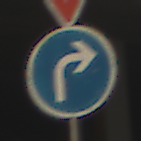
Verkehrszeichen: VorgeschriebeneFahrtrichtungRechts
Zusatzzeichen oben: VorfahrtGewaehren
Umgebung: Roofed, Urban
Tageszeit: Midday
Wetter: Overcast
Licht: Artificial
Jahreszeit: NotSpecified
Kontrast: MediumContrast